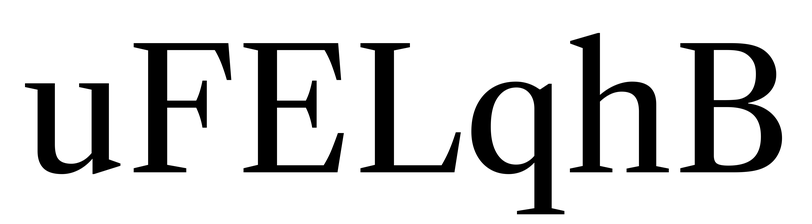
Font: LibreCaslonText_Regular